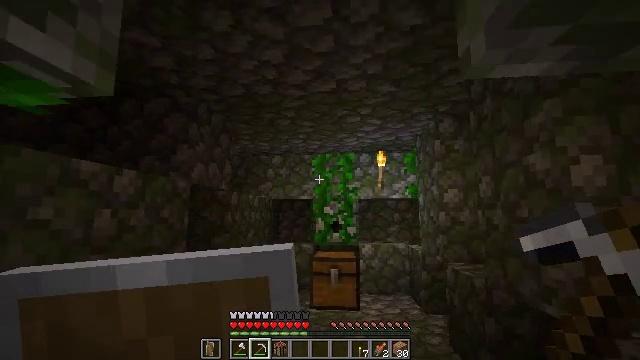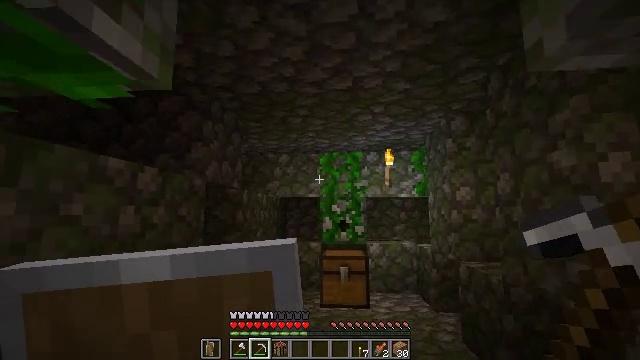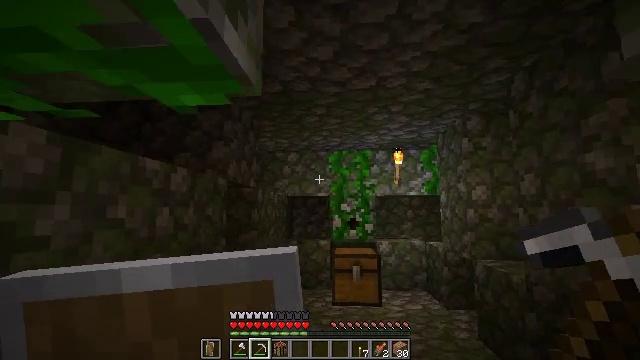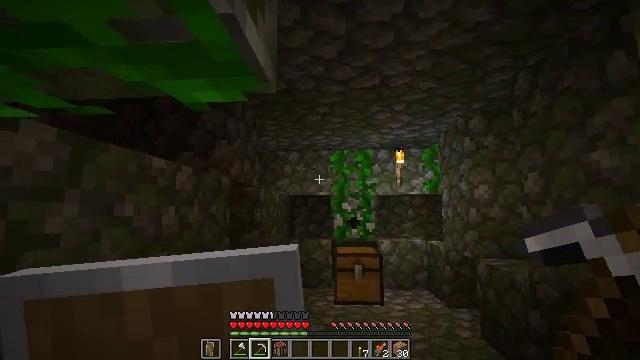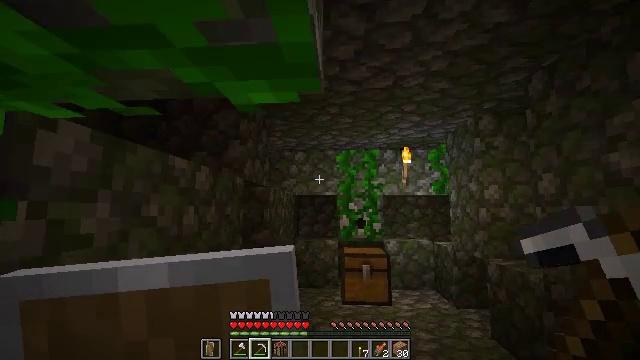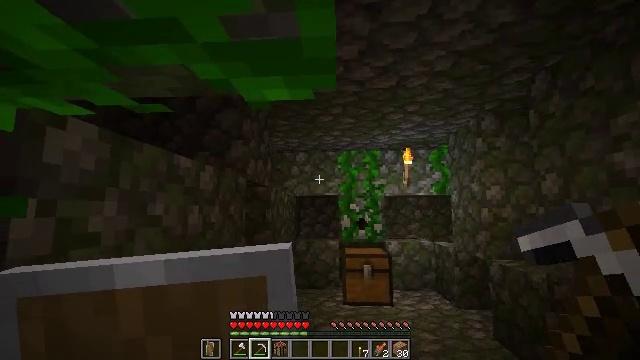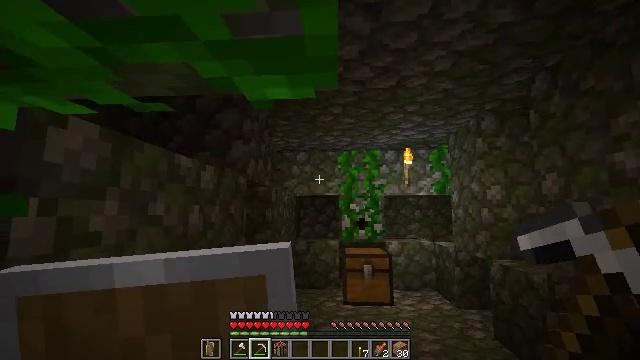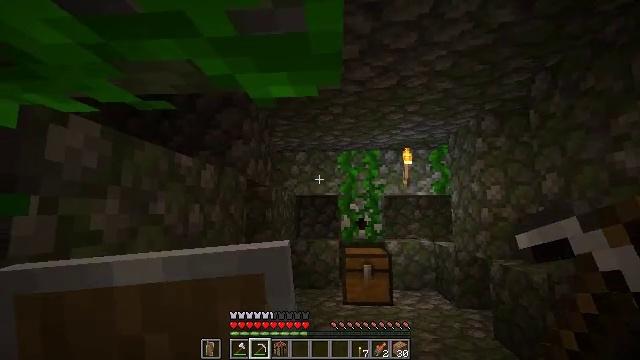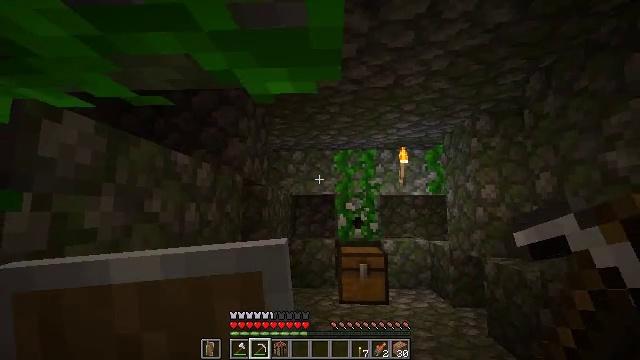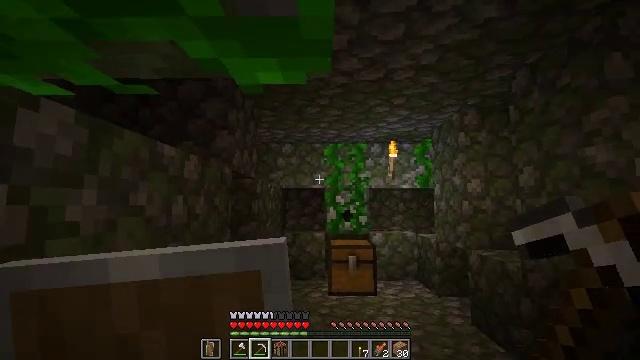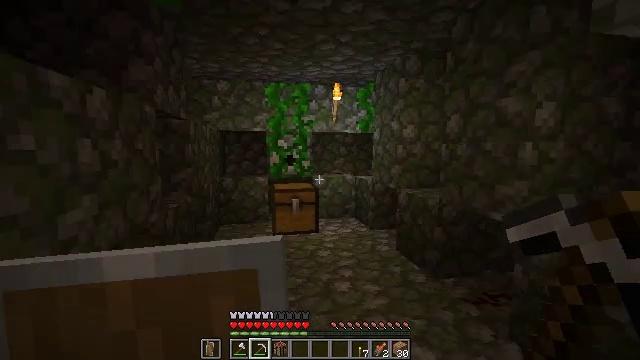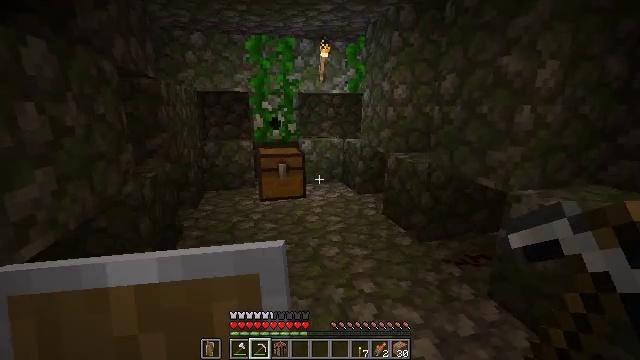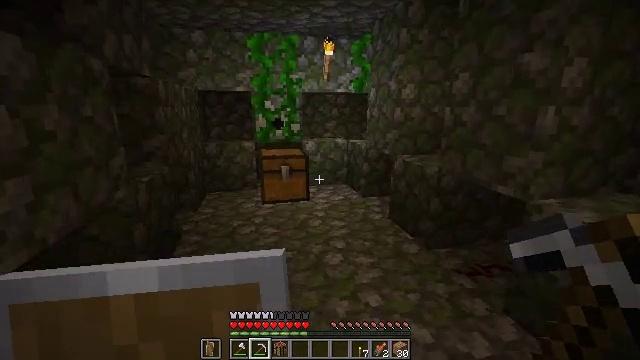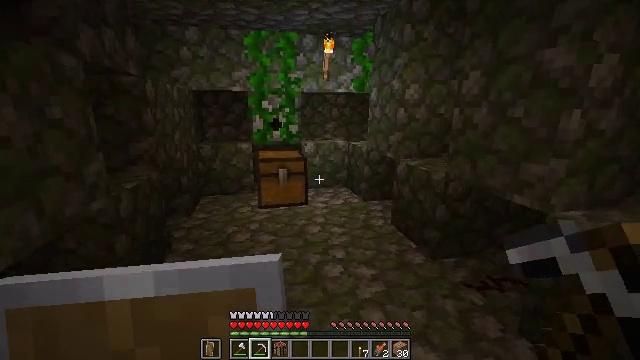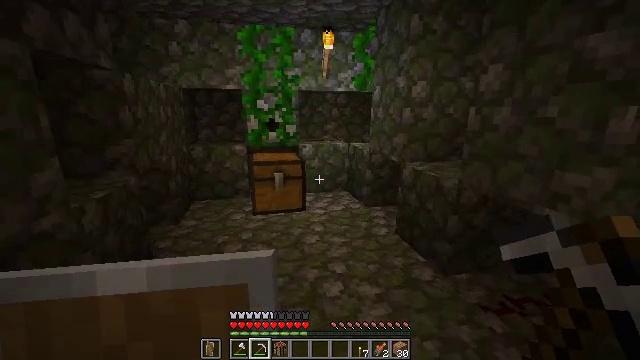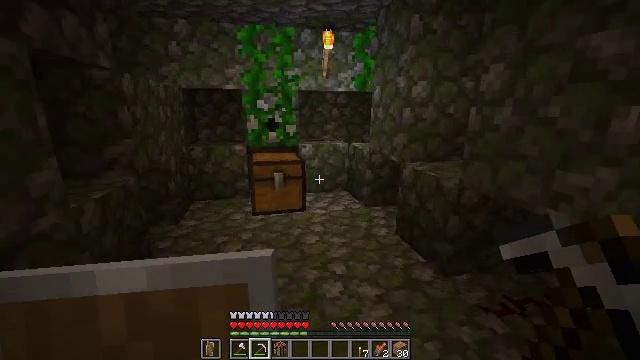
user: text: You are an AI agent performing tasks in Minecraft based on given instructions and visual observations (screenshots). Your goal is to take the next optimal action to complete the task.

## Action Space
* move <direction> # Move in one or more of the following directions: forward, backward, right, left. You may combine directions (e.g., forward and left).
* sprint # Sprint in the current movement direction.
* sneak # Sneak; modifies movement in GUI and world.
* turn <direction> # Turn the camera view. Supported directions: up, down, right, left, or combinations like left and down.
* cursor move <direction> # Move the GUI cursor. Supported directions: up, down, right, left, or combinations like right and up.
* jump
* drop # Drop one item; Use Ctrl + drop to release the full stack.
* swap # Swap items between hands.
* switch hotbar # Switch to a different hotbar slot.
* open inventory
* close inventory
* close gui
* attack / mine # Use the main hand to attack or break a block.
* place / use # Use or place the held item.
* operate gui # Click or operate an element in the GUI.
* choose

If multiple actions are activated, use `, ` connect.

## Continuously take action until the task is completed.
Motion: motion action
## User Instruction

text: Collect vines by mining them.
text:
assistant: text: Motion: move left
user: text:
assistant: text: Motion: move left
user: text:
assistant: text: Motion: no_op
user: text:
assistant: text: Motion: no_op
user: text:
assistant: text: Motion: no_op
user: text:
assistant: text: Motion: no_op
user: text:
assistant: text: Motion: no_op
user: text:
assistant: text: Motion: no_op
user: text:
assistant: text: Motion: turn right and down
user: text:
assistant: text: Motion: move forward, turn right and down
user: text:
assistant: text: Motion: move forward, turn right and down
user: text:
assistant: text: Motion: move forward
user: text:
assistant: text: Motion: move forward
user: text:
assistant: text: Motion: move forward
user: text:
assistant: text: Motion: move forward
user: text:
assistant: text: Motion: move forward
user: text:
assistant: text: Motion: move forward
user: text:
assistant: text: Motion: move forward and move left, turn right
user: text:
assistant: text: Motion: move forward and move left
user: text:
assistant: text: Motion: move forward and move left, turn left and down
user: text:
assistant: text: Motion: move forward and move left, turn down
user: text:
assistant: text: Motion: move forward, turn left and down
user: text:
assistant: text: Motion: move forward, turn down, use / place
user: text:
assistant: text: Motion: move forward, use / place
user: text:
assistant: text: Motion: move forward, turn right, use / place
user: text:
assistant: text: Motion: turn right and down
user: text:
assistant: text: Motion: turn left
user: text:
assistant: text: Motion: no_op
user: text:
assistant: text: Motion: no_op
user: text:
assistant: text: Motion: no_op